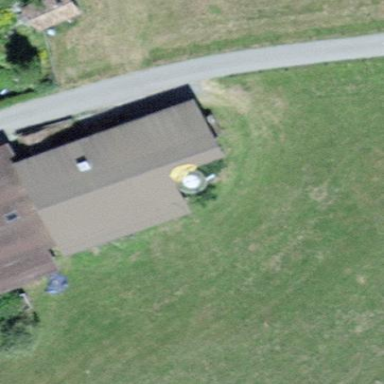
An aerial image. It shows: Rural barn.